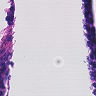
Metastatic tissue present: no